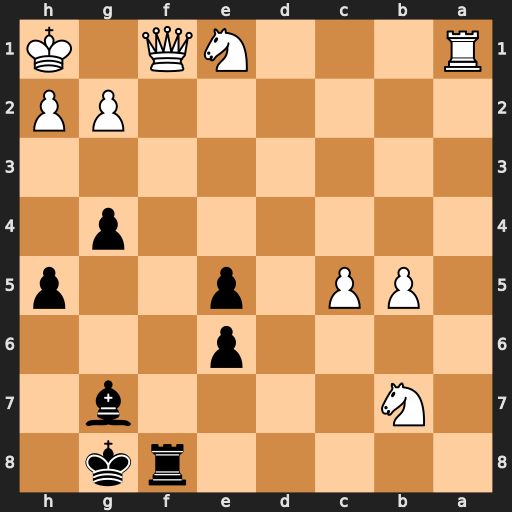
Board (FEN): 5rk1/1N4b1/4p3/1PP1p2p/6p1/8/6PP/R3NQ1K
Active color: b
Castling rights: -
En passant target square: -
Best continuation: Rxf1#